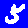
Digit: 5